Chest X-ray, PA view. Patient: 52 years old, sex F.
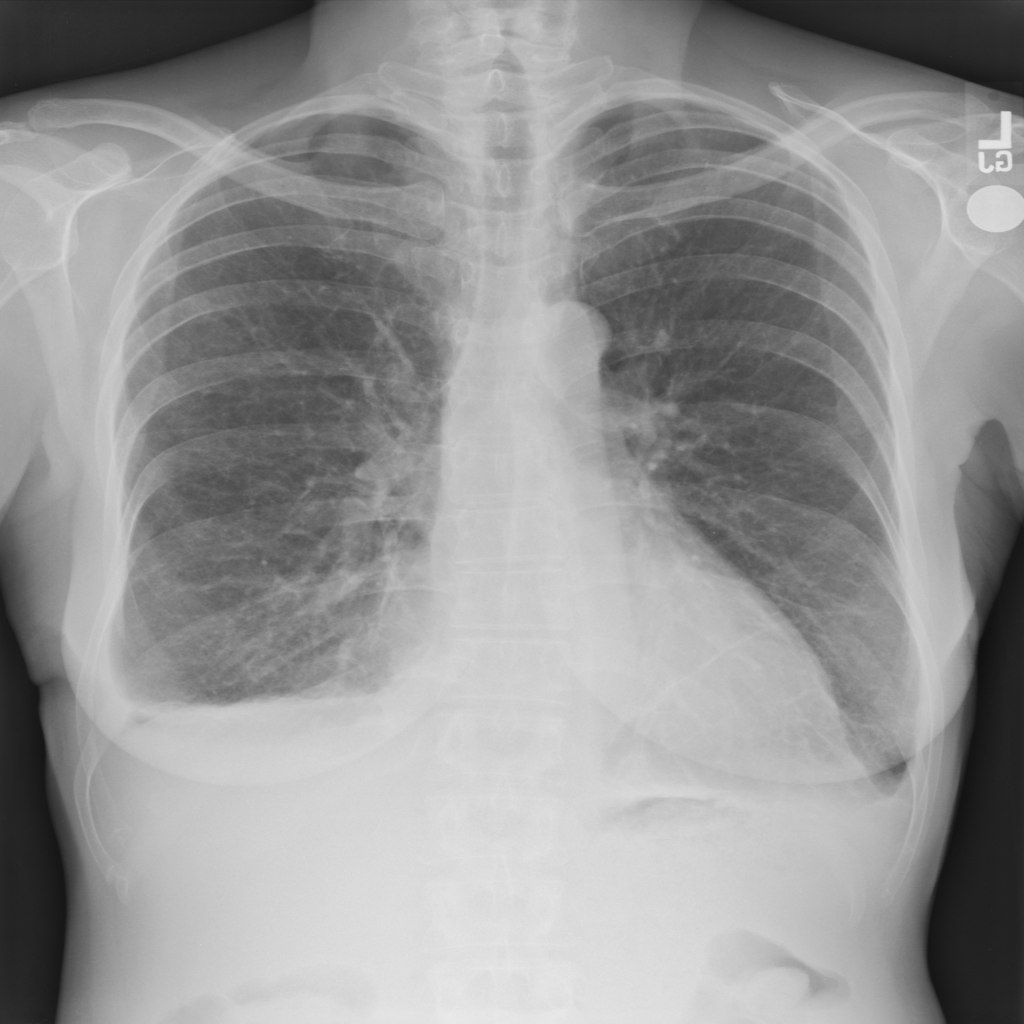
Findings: Effusion